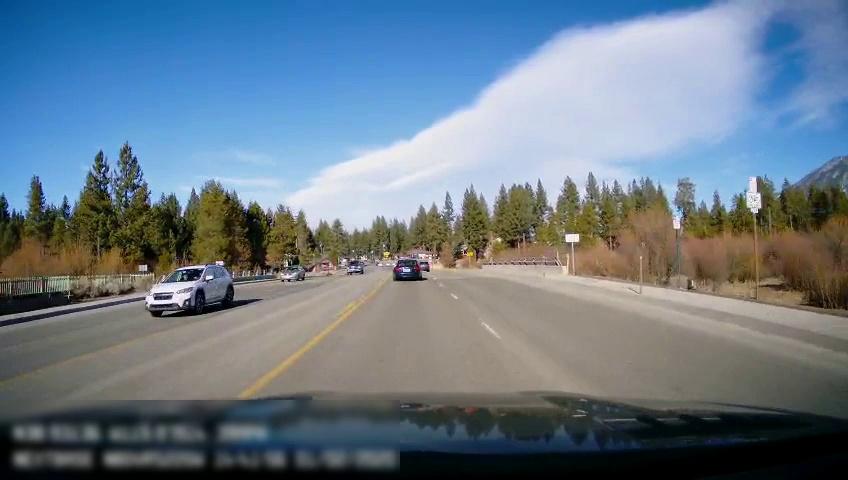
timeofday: Day
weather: Sunny
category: Drivable Space
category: Vehicles | SUV
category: Vehicles | Car
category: Vehicles | SUV
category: Vehicles | SUV
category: Vehicles | Car
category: Lanes | Opposite Lane
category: Lanes | Current Lane
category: Lanes | Current Lane
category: Traffic | Signs